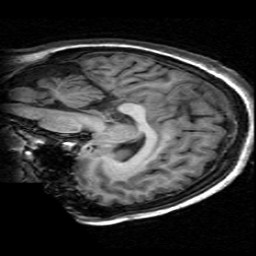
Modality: T1w
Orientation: sagittal
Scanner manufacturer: ge
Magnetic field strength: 3 T
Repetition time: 0.009048 s
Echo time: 0.001844 s